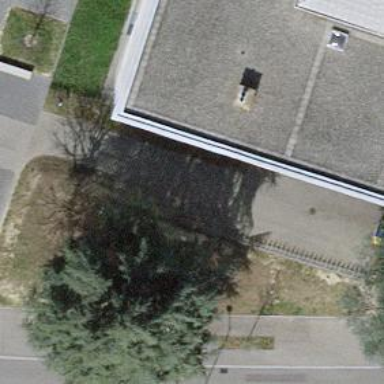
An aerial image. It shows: Bicycle parking area with stands.